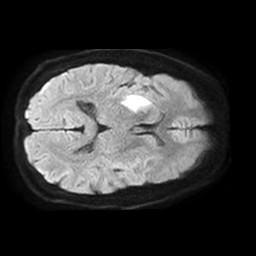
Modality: TRACE
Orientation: axial
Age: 42
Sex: male
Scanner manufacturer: philips
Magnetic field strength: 1.5 T
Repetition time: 3.481 s
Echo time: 0.07039 s